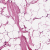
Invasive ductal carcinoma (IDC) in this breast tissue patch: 0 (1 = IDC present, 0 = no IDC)